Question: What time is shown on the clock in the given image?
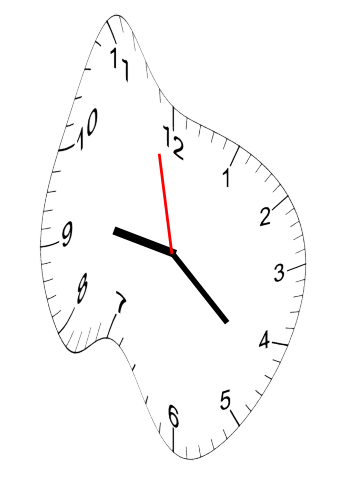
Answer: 09:21:58